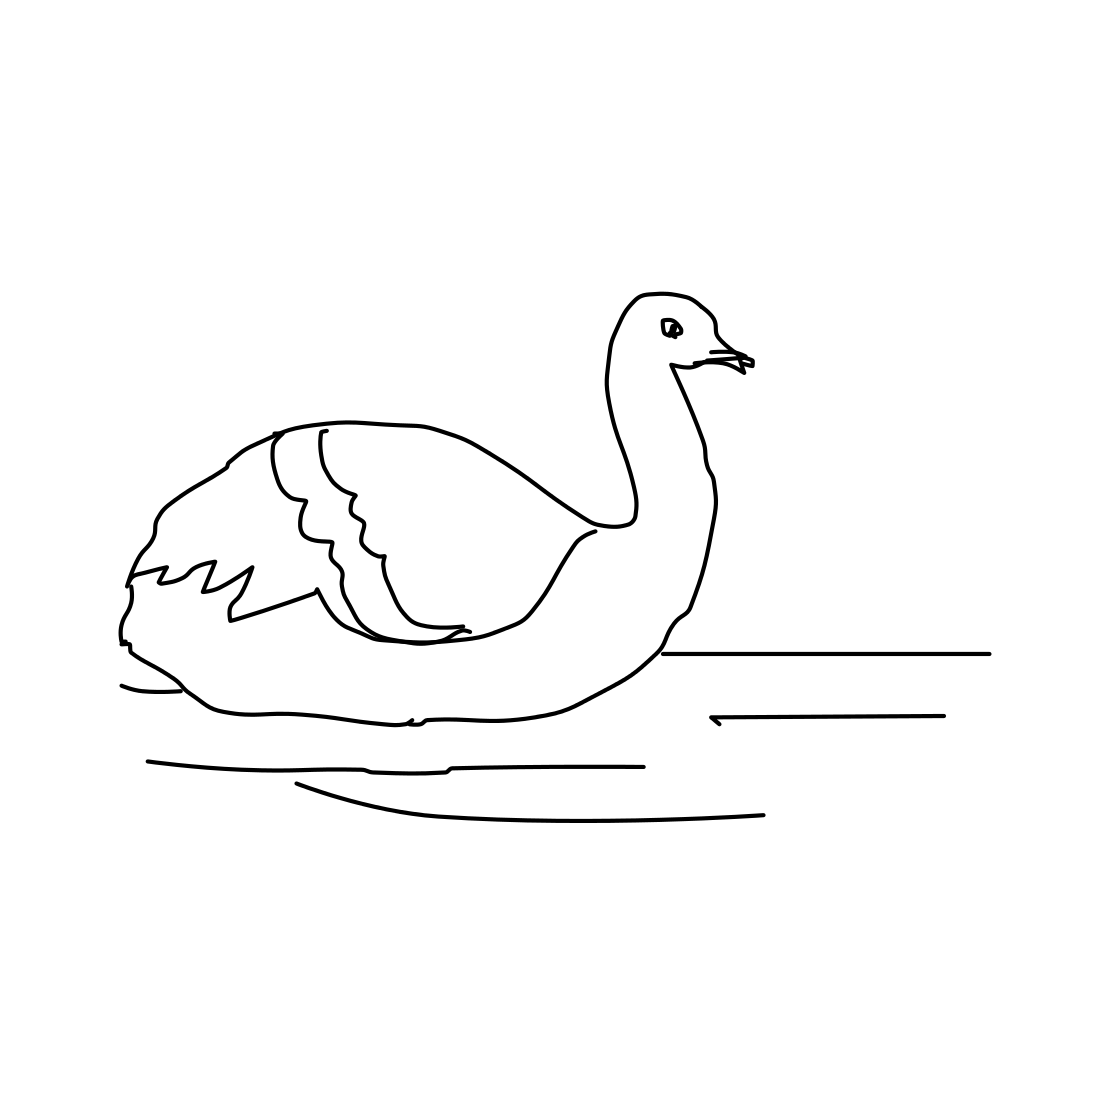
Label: swan